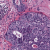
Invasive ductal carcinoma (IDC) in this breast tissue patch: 1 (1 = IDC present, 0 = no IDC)